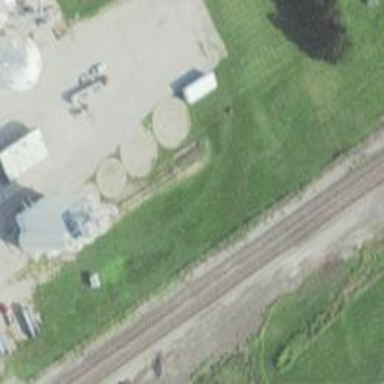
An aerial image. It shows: Railway service station.